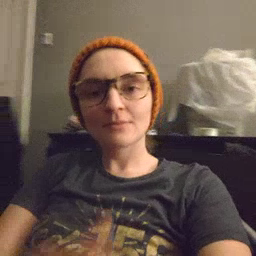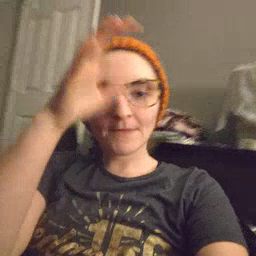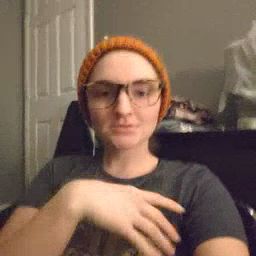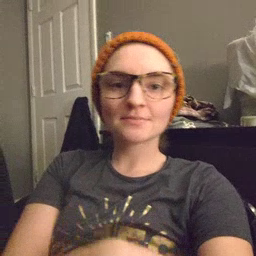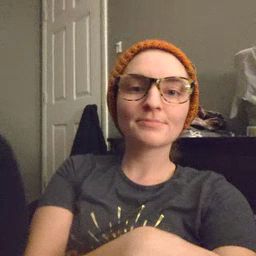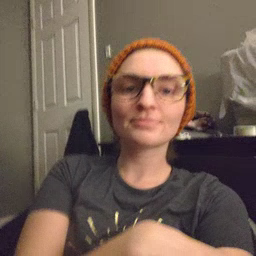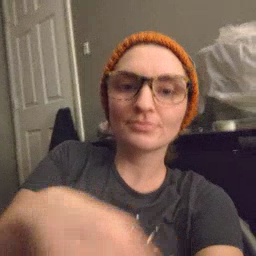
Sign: man